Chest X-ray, PA view. Patient: 55 years old, sex F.
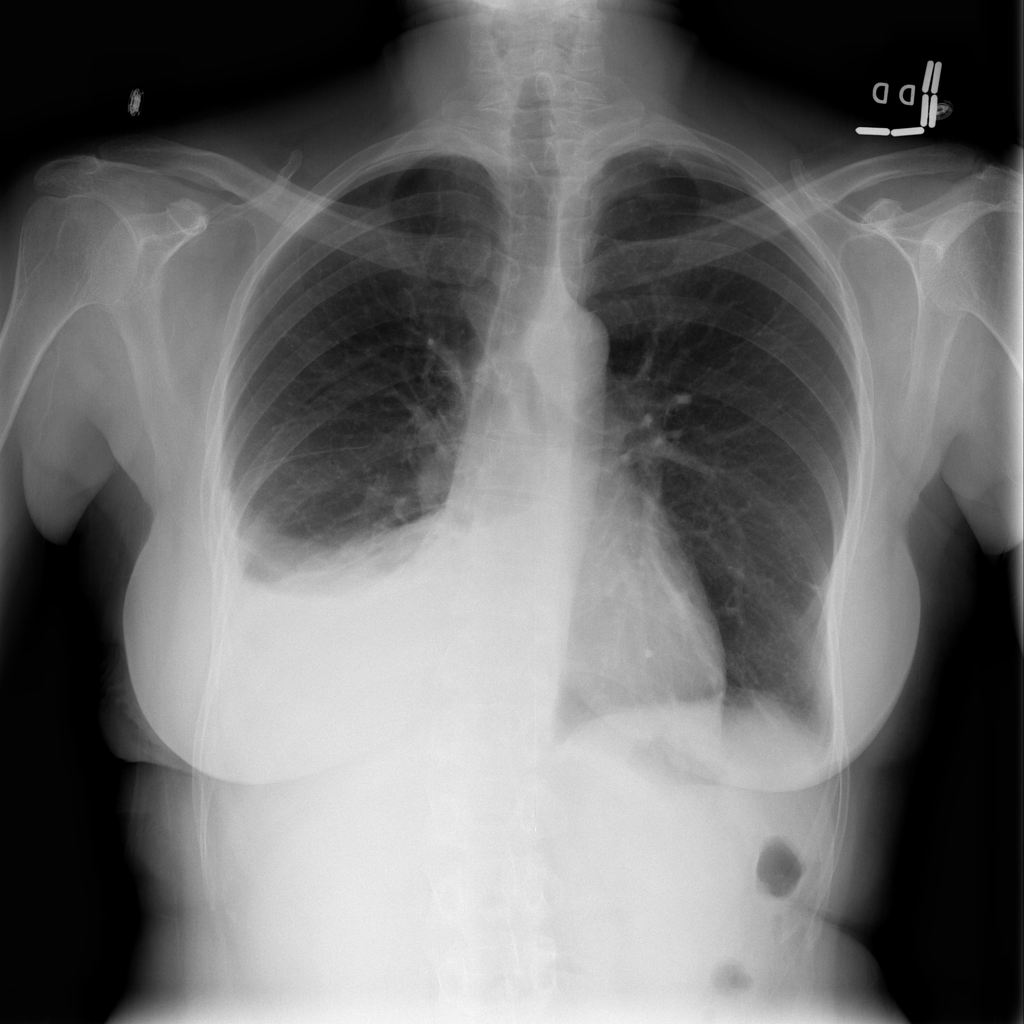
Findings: Atelectasis, Consolidation, Effusion